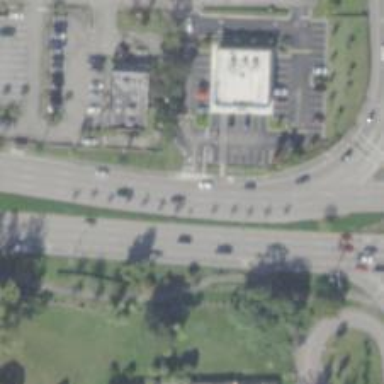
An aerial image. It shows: Primary road with asphalt surface. There is separate sidewalk.